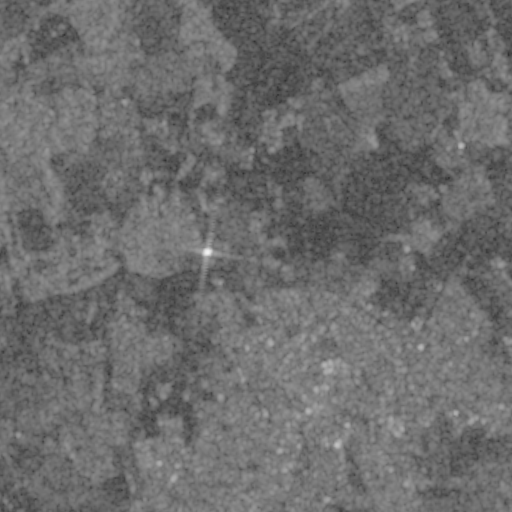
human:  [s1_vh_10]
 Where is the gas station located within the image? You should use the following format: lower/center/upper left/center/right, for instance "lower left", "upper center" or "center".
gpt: The gas station is located in the lower right of the image.
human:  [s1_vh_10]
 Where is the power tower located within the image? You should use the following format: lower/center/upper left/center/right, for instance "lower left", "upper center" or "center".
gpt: The power tower is located in the lower right of the image.
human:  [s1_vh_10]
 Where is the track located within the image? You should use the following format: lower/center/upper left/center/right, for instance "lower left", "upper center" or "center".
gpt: The track is located in the lower right of the image.
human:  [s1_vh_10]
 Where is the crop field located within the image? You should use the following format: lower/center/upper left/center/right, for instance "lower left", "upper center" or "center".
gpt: There is no crop field in the image.

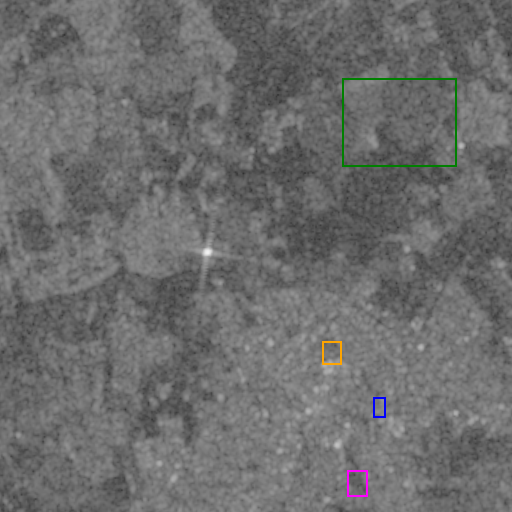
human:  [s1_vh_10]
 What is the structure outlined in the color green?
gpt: The structure outlined in green is a crop field.
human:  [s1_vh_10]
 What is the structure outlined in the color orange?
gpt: The structure outlined in orange is a park.
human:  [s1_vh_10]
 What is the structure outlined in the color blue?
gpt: The structure outlined in blue is a parking lot.
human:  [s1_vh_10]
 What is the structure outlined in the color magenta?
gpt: The structure outlined in magenta is a track.
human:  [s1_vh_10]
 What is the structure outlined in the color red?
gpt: There is no red outline.